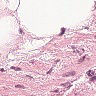
Metastatic tissue present: no